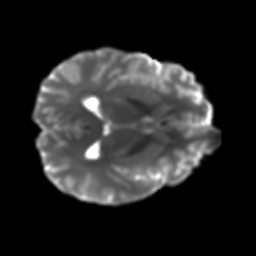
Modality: T2w
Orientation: axial
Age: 18
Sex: male
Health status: ill
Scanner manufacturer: ge
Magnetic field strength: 3 T
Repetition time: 6.752 s
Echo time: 0.079 s